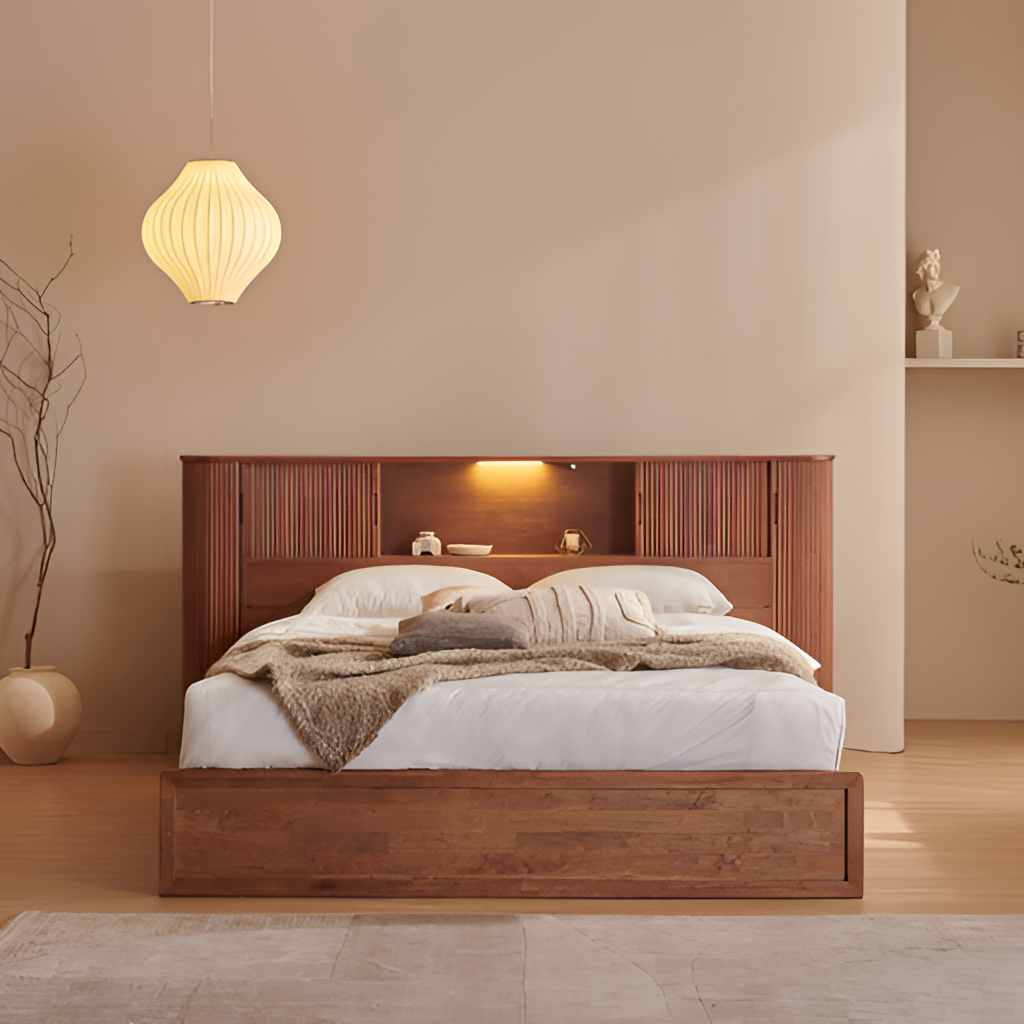
bedroom, wood illuminated headboard bed, paint wallpaper, with solid pattern, oak wood flooring, with plank pattern, contemporary